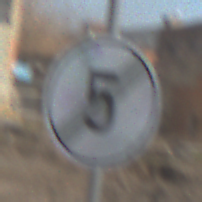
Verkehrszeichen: EndeGeschwindigkeit5
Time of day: Midday
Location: Outdoor (Suburban)
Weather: PartlyCloudy
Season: NotSpecified
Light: Natural